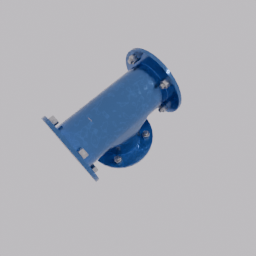
Label: tools